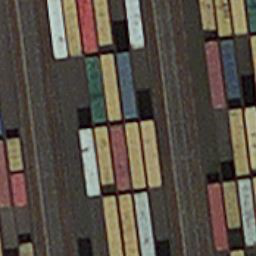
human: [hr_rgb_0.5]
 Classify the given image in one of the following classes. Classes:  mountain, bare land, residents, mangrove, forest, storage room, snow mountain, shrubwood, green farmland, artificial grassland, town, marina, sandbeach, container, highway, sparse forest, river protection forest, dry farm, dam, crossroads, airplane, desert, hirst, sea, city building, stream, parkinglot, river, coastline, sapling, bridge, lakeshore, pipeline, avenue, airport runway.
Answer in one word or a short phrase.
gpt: container